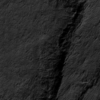
Label: not_dusty